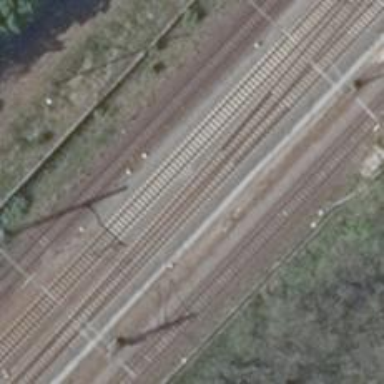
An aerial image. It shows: Railway track with contact line for electrification.